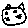
Label: cat